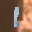
Label: 1